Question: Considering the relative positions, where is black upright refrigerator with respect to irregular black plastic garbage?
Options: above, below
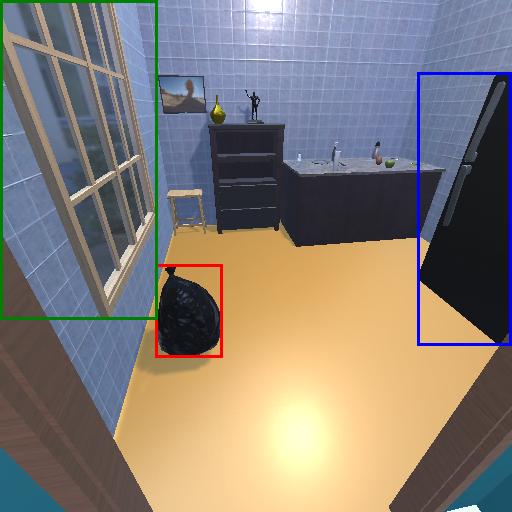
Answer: above